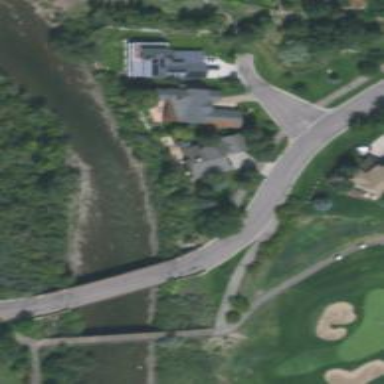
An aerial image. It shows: Path for golf carts.